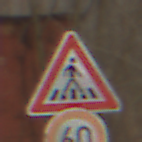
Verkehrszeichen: FussgaengerueberwegLinks
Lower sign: Geschwindigkeit60
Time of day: MorningAfternoon
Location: Outdoor (Nature)
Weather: PartlyCloudy
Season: Winter
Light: Natural